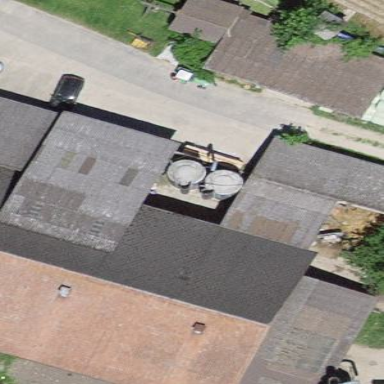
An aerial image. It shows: Barn.